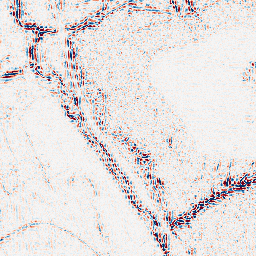
Category: wavelet
Decomposition family: wavelet_dwt
Decomposition parameters: wavelet: db4
level: 2
Upsampling method: lanczos
Upsampling parameters: scale: 8
Upsampling scale: 8